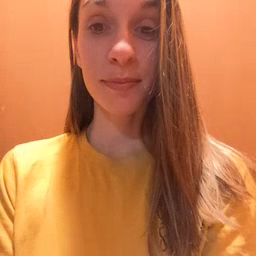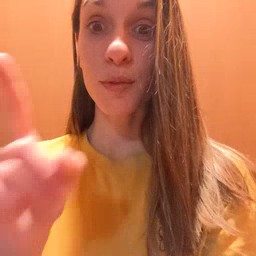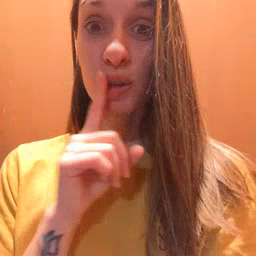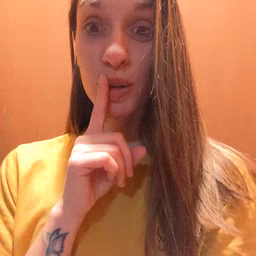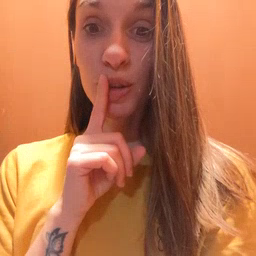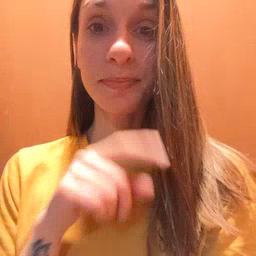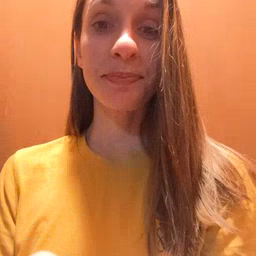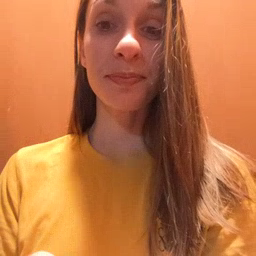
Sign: shhh